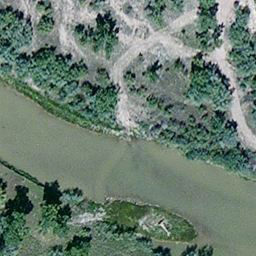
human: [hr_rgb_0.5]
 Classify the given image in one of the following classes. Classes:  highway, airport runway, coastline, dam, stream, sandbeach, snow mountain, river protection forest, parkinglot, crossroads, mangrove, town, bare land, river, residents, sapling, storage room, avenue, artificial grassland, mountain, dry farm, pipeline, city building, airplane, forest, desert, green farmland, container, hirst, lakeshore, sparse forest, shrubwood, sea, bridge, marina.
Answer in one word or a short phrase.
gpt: river